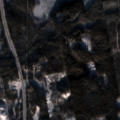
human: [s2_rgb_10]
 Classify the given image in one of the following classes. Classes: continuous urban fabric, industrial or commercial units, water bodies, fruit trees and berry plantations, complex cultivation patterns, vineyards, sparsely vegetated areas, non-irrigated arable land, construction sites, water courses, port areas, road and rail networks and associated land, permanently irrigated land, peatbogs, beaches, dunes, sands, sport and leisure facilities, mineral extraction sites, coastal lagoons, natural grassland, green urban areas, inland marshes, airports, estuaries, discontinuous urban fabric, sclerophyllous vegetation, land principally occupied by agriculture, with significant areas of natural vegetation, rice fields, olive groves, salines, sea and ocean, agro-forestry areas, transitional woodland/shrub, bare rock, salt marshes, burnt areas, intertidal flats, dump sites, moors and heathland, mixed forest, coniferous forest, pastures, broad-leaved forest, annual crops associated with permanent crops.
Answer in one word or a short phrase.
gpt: coniferous forest, mixed forest, transitional woodland/shrub